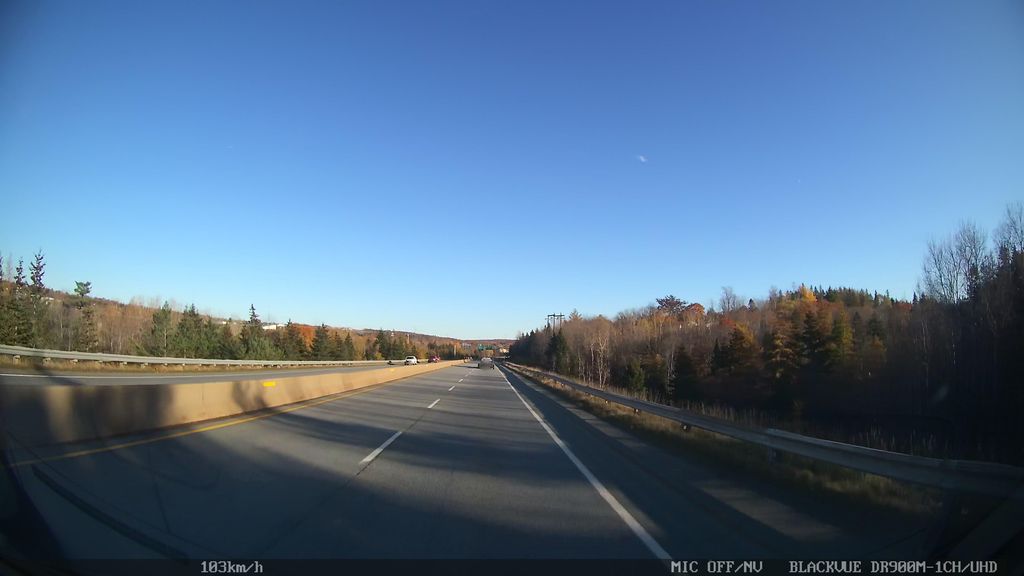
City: halifax